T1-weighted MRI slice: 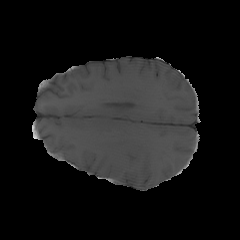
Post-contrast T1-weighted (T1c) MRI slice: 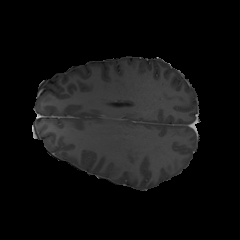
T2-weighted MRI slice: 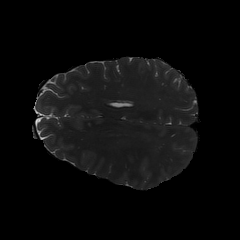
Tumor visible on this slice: no